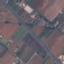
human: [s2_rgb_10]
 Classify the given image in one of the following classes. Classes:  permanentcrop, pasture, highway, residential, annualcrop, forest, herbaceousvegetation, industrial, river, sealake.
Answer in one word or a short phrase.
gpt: Highway